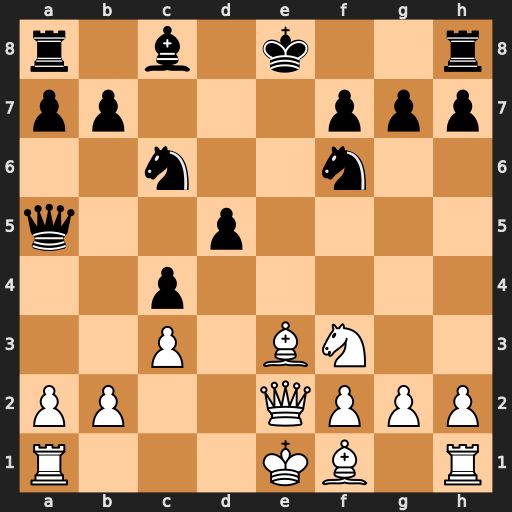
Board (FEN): r1b1k2r/pp3ppp/2n2n2/q2p4/2p5/2P1BN2/PP2QPPP/R3KB1R
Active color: w
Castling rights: KQkq
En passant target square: -
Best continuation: Bb6+ Be6 Bxa5